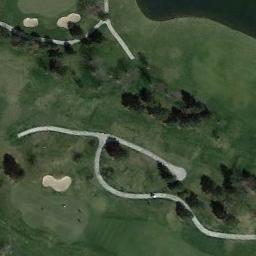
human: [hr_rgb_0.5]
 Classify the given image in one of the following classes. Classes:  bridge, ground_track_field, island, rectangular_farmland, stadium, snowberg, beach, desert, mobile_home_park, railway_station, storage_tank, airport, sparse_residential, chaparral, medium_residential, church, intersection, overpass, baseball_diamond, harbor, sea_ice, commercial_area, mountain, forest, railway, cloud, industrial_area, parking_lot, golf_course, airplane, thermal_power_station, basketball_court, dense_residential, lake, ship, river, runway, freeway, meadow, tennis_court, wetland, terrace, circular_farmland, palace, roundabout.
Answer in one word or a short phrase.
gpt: golf_course